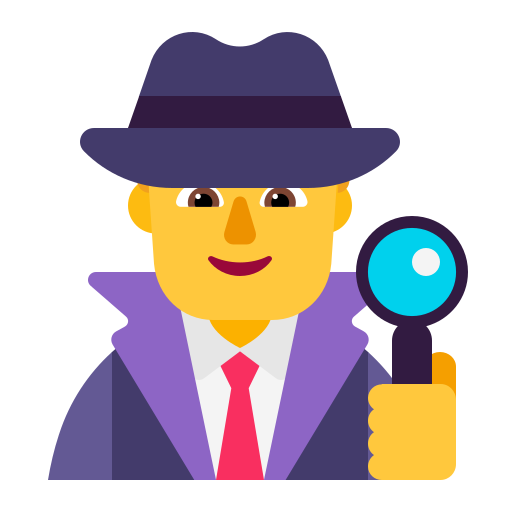
man detective flat default